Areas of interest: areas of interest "Tonghui International Media Square (Building 3)"
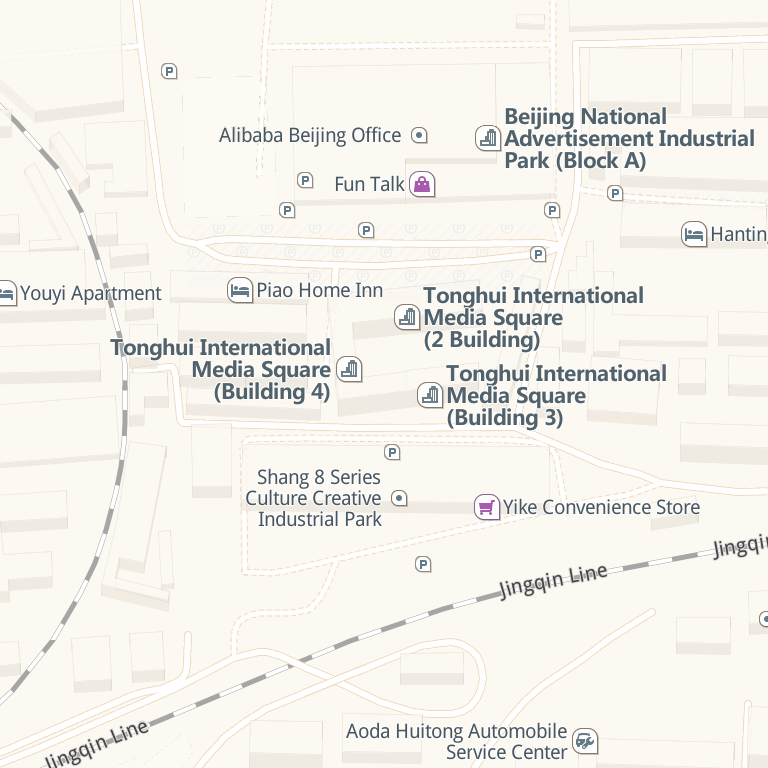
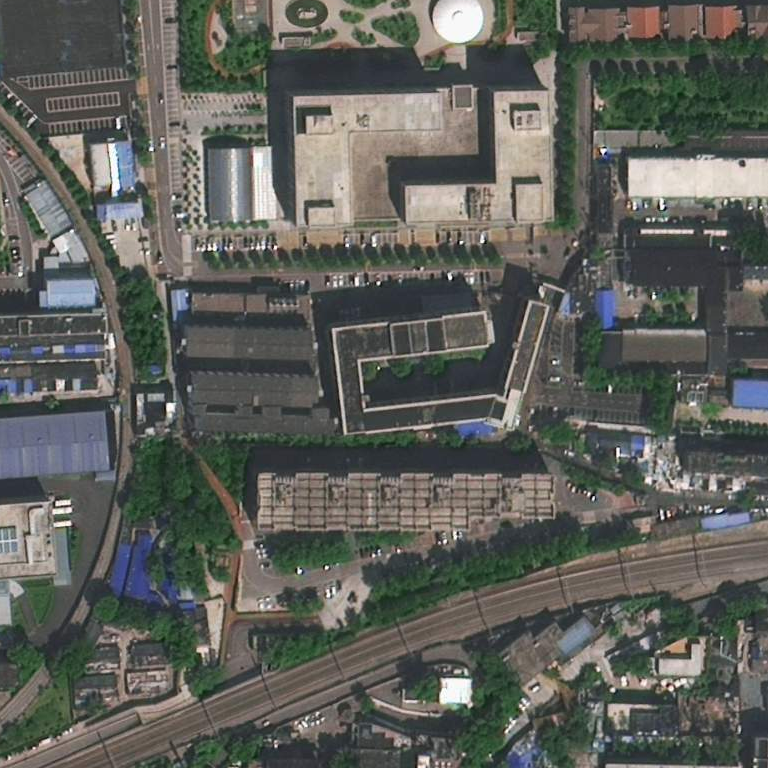